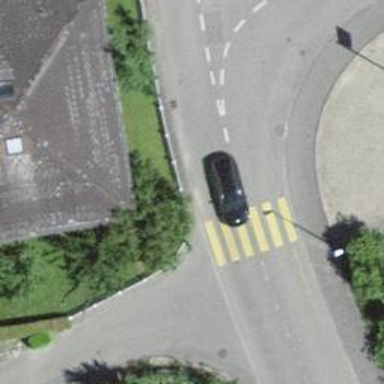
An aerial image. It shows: Uncontrolled zebra crossing on the road.